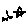
Label: star